Question: I am new to CSS grid but I am having issues with the 'grid-row' not working; my 'movement' div does not seem to span from where I set the row from and does not go all the way down.
'''
.app {
margin: 4rem;
display: grid;
grid-template-columns: 4fr 3fr;
grid-template-rows: auto repeat(3, 10vh) auto;
column-gap: 1rem;
row-gap: 2rem;
}
.box {
height: 10vh;
background-color: rgba(255, 166, 0, 0.637);
}
.balance {
grid-column: 1 / 3;
}
.movement {
grid-row: 2 / 4;
}
'''
'''
<div class="app">
<div class="box balance">1</div>
<div class="box movement">2</div>
<div class="box summary">3</div>
<div class="box function1">4</div>
<div class="box function2">5</div>
<div class="box function3">6</div>
</div>
'''
<URL>:

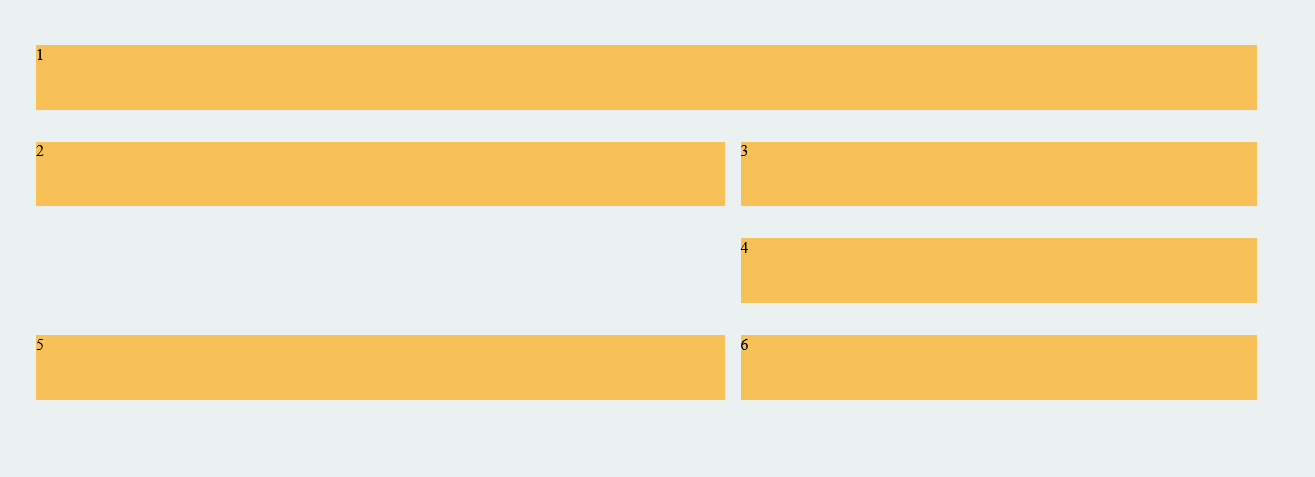
Answer: This is because of the height property for 'box' class.
'''
.box {
height: 10vh;
background-color: rgba(255, 166, 0, 0.637);
}
'''
'''
.app {
margin: 4rem;
display: grid;
grid-template-columns: 4fr 3fr;
grid-template-rows: auto repeat(3, 10vh) auto;
column-gap: 1rem;
row-gap: 2rem;
}
.box {
/* height: 10vh; */
background-color: rgba(255, 166, 0, 0.637);
}
.balance {
grid-column: 1 / 3;
}
.movement {
grid-row: 2 / 4;
}
'''
'''
<div class="app">
<div class="box balance">1</div>
<div class="box movement">2</div>
<div class="box summary">3</div>
<div class="box function1">4</div>
<div class="box function2">5</div>
<div class="box function3">6</div>
</div>
'''